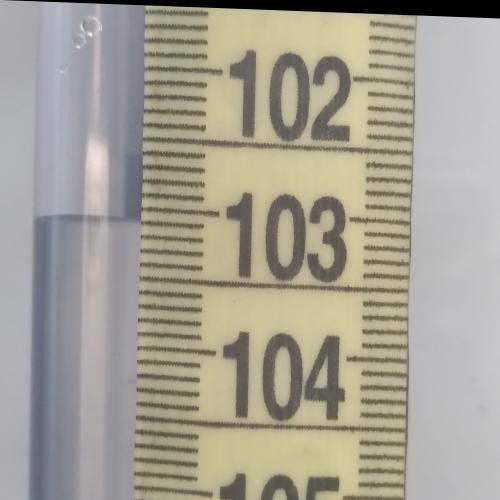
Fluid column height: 103.1 cm